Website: macys
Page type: gifting
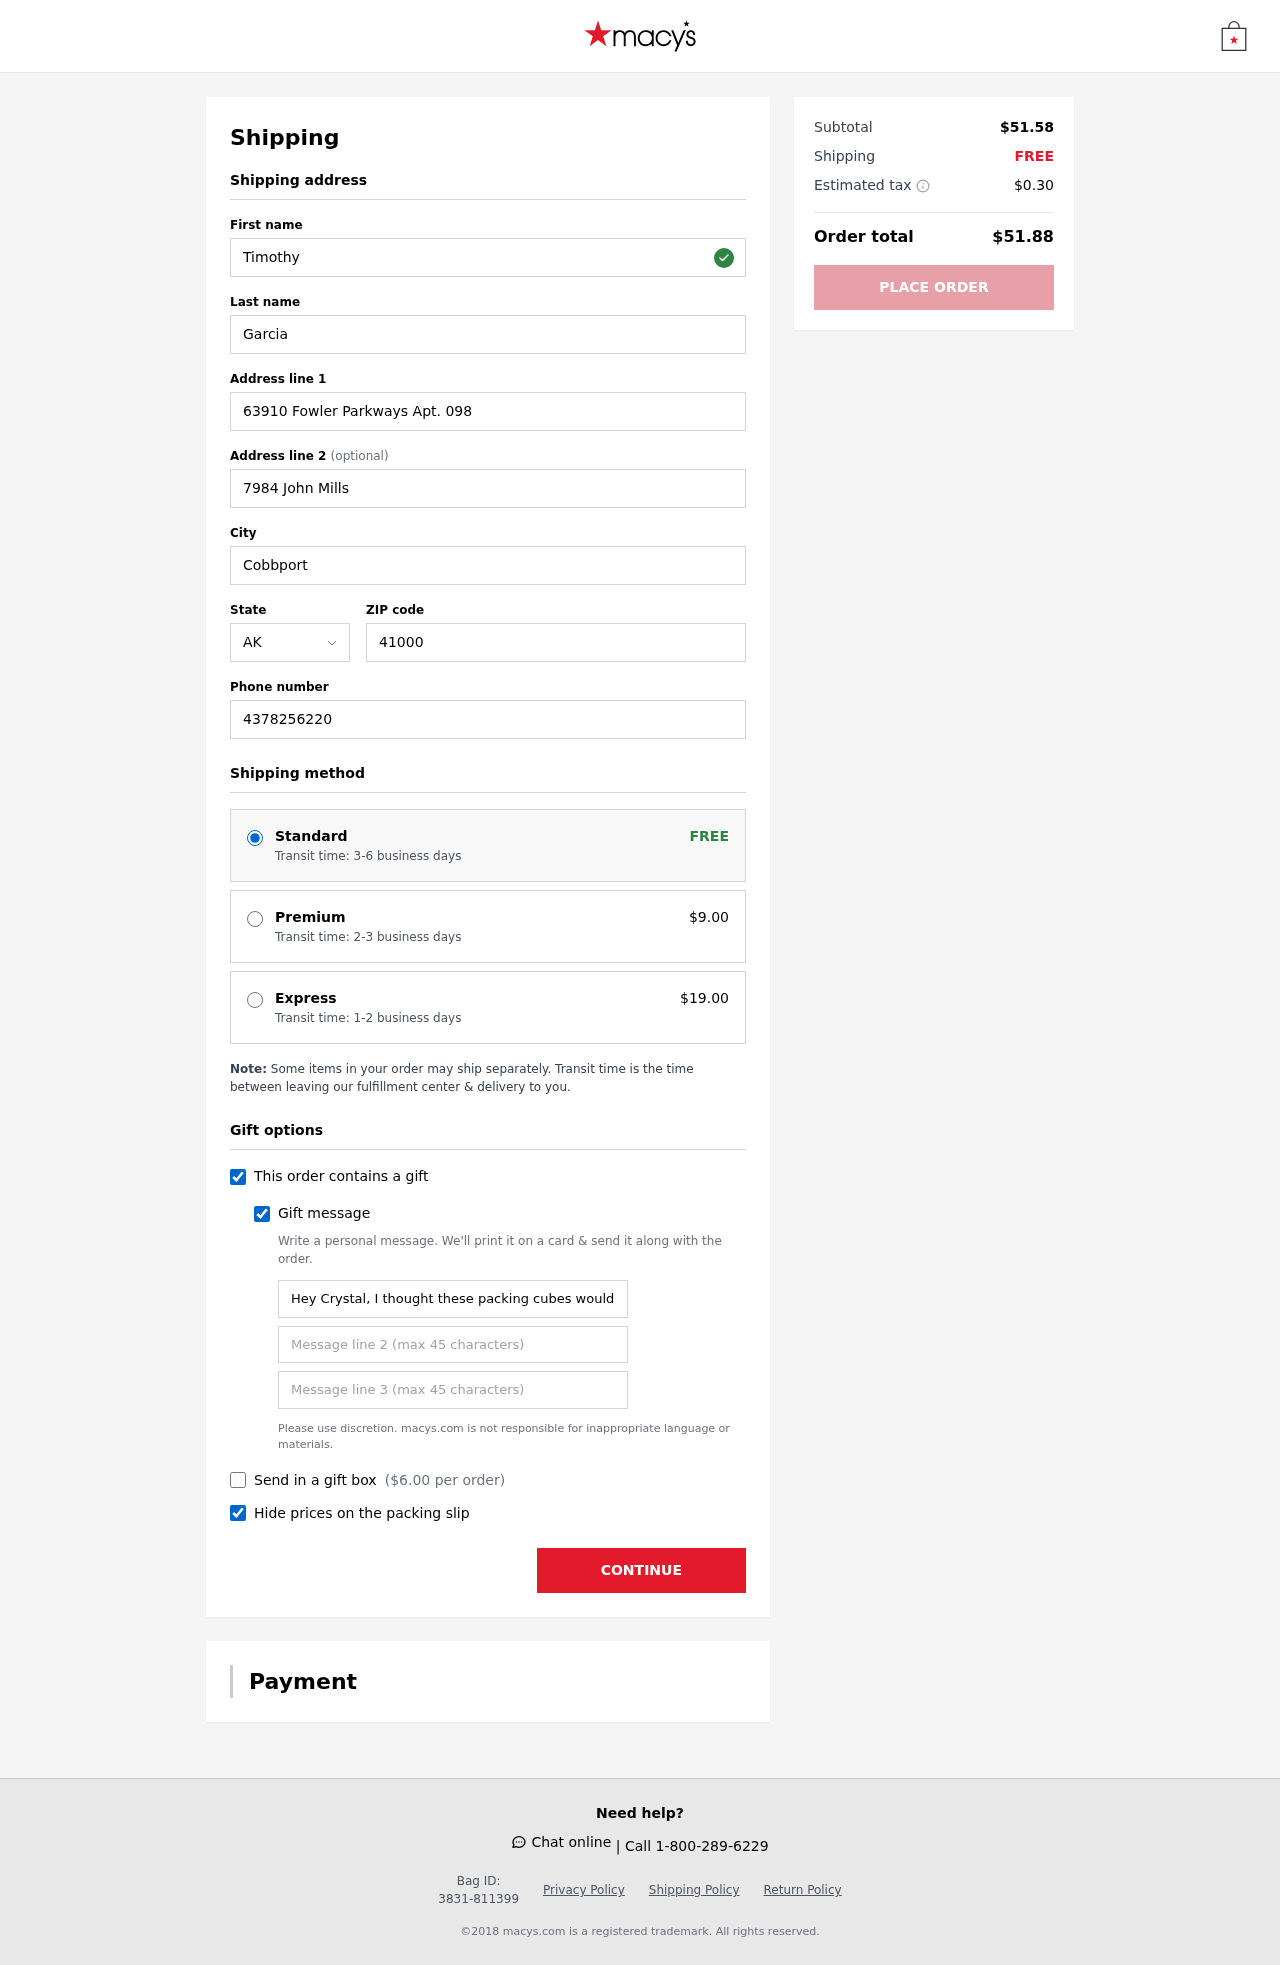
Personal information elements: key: PII_STATE_ABBR
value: AK
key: PII_FIRSTNAME
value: Timothy
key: PII_LASTNAME
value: Garcia
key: PII_STREET
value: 63910 Fowler Parkways Apt. 098
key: PII_STREET2
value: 7984 John Mills
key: PII_CITY
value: Cobbport
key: PII_POSTCODE
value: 41000
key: PII_PHONE
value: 4378256220
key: PII_GIFT_MESSAGE
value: Hey Crystal, I thought these packing cubes would be perfect for your next adventure! Can't wait to hear about all the amazing places you’ll go and how organized you’ll be. Enjoy every journey!  Timothy
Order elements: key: ORDER_SHIPPING_STANDARD
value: Transit time: 3-6 business days
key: ORDER_SHIPPING_PREMIUM
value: Transit time: 2-3 business days
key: ORDER_SHIPPING_PREMIUM_PRICE
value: $9.00
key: ORDER_SHIPPING_EXPRESS
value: Transit time: 1-2 business days
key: ORDER_SHIPPING_EXPRESS_PRICE
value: $19.00
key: ORDER_GIFT_BOX_PRICE
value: $6.00
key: ORDER_SUBTOTAL
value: $51.58
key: ORDER_SHIPPING_COST
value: FREE
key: ORDER_TAX
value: $0.30
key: ORDER_TOTAL
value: $51.88